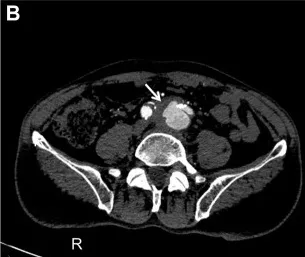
(B). A breach is visible in the arterial wall, and there is an overflow of contrast agents (white arrow).
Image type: radiology (ct)